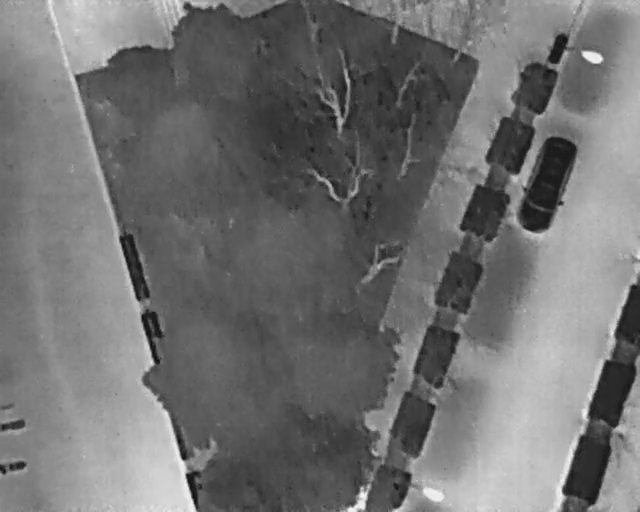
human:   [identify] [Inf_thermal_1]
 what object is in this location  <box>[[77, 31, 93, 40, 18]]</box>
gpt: <ref>1 large car at the right</ref>